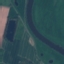
Land use / land cover: River